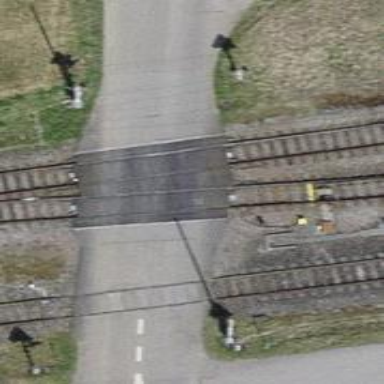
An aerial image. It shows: Automatic barrier at level railway crossing.